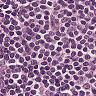
Metastatic tissue present: no